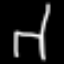
Label: chair